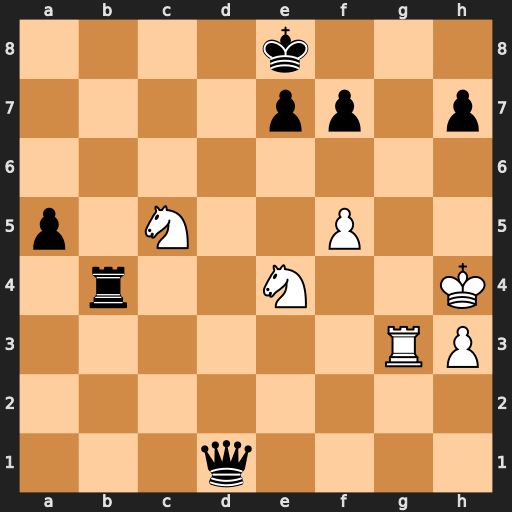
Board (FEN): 4k3/4pp1p/8/p1N2P2/1r2N2K/6RP/8/3q4
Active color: w
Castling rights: -
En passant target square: -
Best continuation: Rg8#